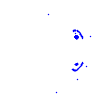
Particle: pion